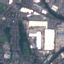
Land use / land cover: Industrial